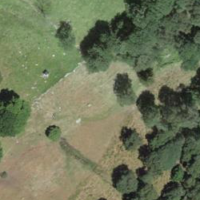
EUNIS habitat code: 44
Species observed at this site:
Arcyptera fusca